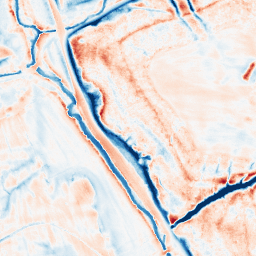
Category: trend_removal
Decomposition family: local_polynomial
Decomposition parameters: window_size: 21
degree: 3
Upsampling method: bicubic_16x
Upsampling parameters: scale: 16
Upsampling scale: 16